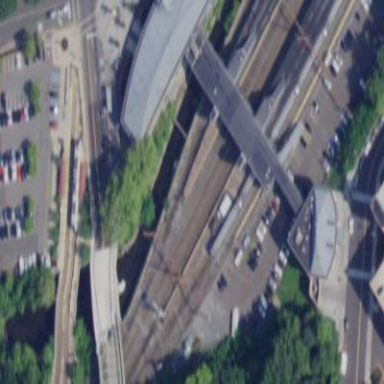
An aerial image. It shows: Train station building.